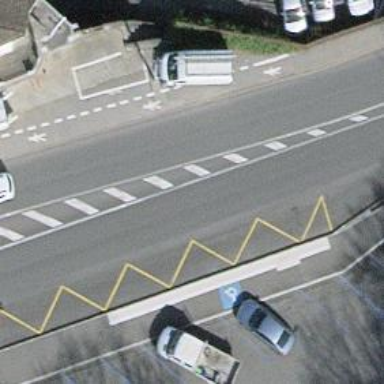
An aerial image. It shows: Bus stop with shelter for public transportation.